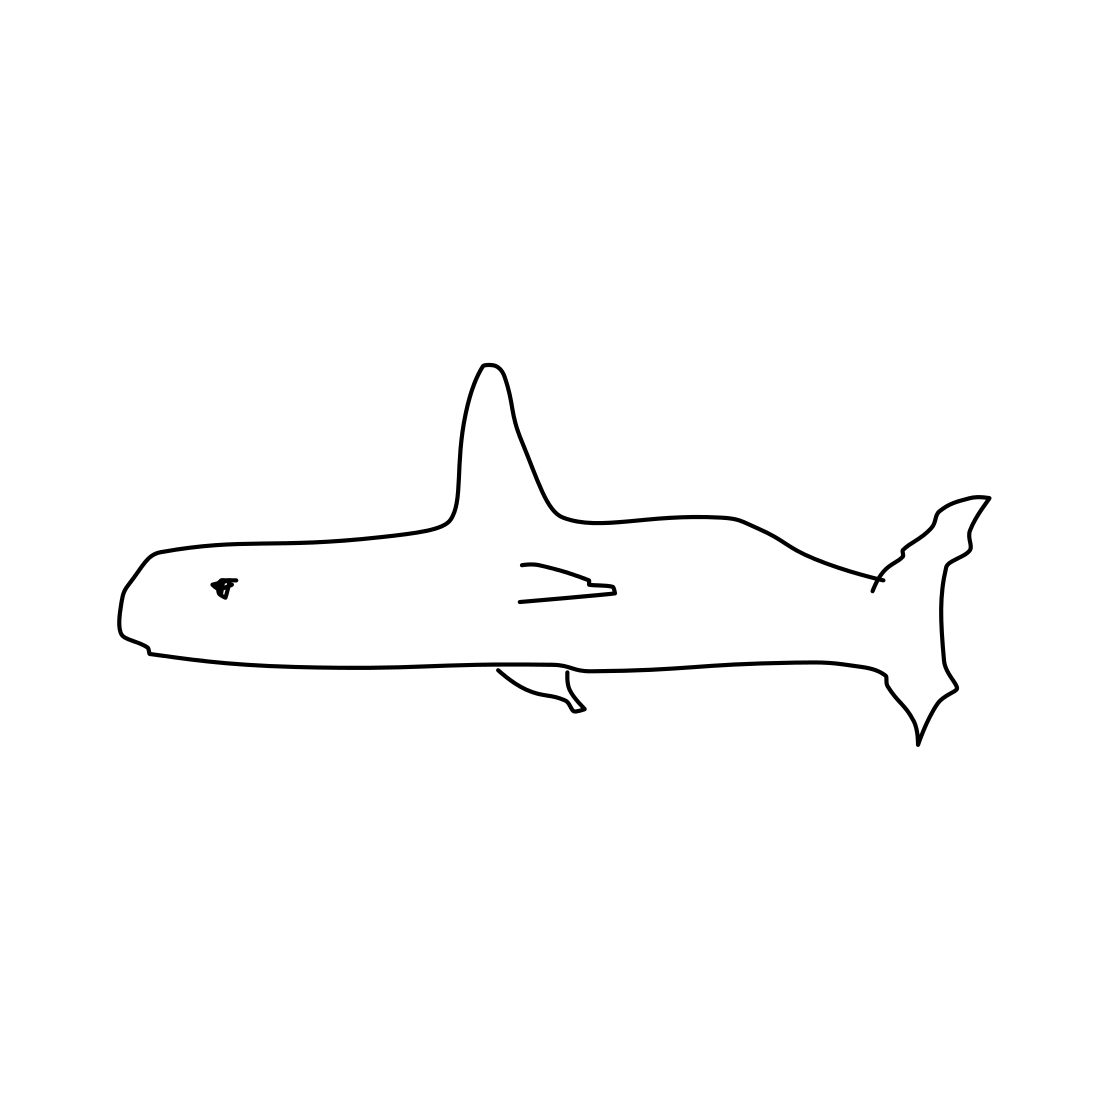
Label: shark